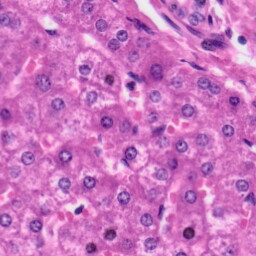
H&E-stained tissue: Liver